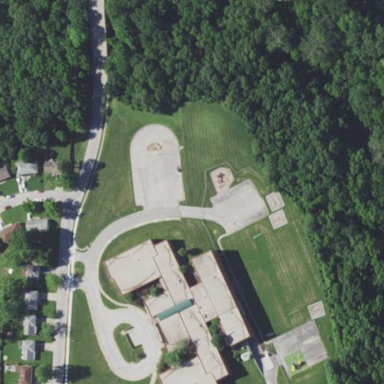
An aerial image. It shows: School building.